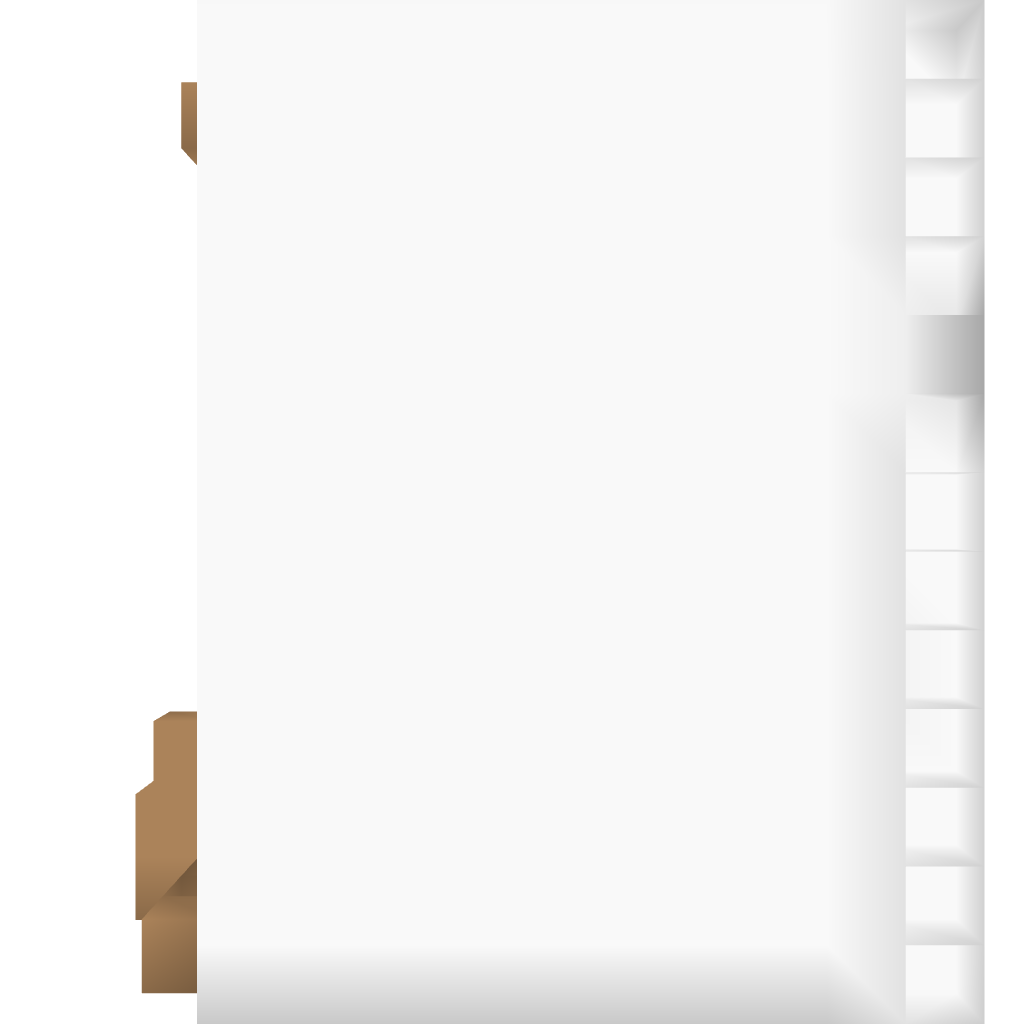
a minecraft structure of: sugar cane farm bad low quality